Brain MRI, t2w sequence, axial 2D slice.
Patient: age 33, sex F, weight 95 kg, height 1.95 m
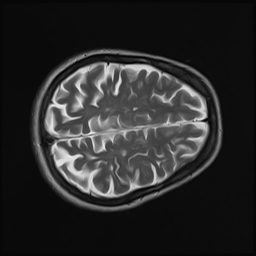